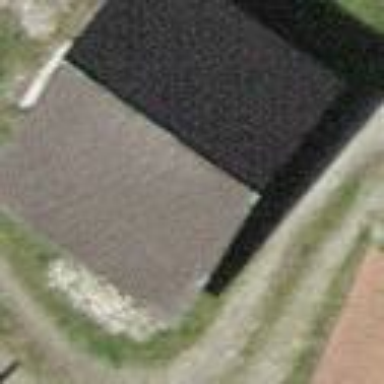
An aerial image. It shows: Rural barn.